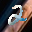
Label: 2